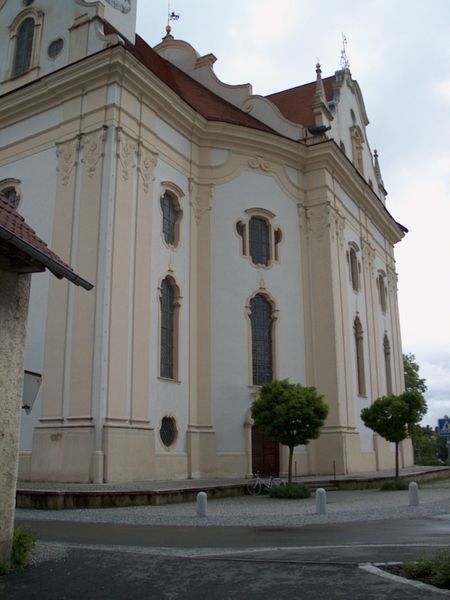
Titel: Steinhausen, Unserer lieben Frau, Pfarrkirche St. Peter und Paul
Künstler: Dominikus Zimmermann
Standort: Steinhausen, Unserer lieben Frau, Pfarrkirche St. Peter und Paul (EU - D - BW)
Schlagwörter: baum, himmel, weiß, bäume, gelb, fenster, hell, pfeiler, strasse, dach, gebäude, haus, weg, wolke, architektur, barock, sockel, kirche, klassizismus, front, deutschland, fassade, fischer, giebel, ziegel, farbe, pilaster, stufe, foto, schild, außen, bayern, glaube, münchen, dom, fahrrad, aussenansicht, gesims, beet, dachrinne, lisenen, poller, erlach, vorplatz, rundbau, von, eckansicht, bäme, berg am laim, hausecke, rotes dach, wallfahrtskirche, 1680, barockkirche, dientzenhofer